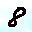
Label: 8